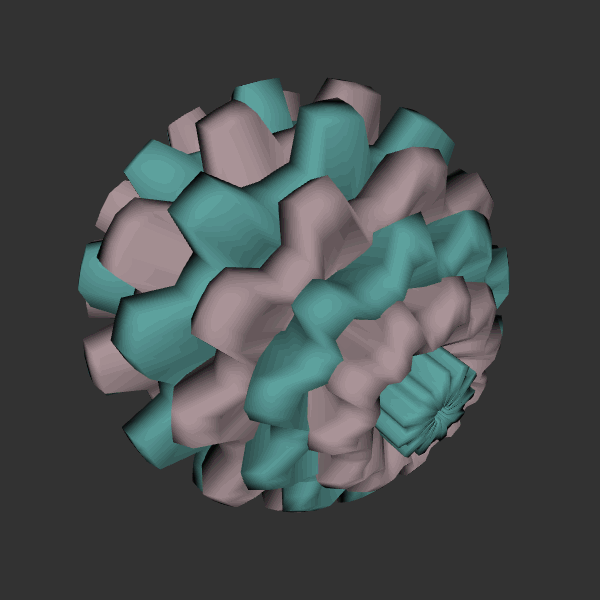
Background: dark